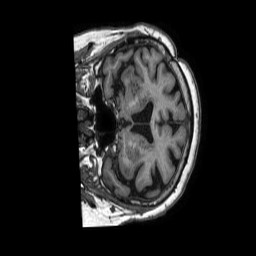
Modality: T1w
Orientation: coronal
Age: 77
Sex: female
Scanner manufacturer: philips
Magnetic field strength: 1.5 T
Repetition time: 0.007185 s
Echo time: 0.00325 s